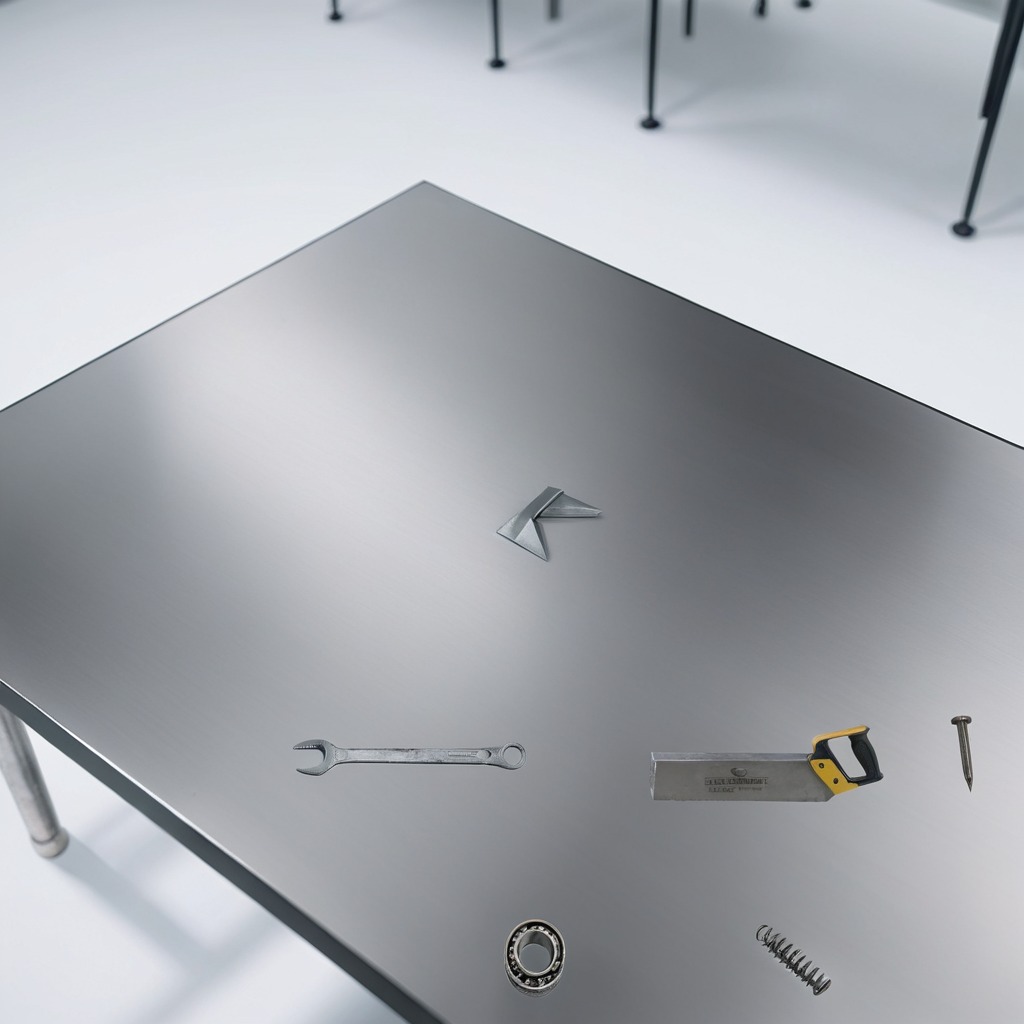
A ball bearing, an iron nail, a coiled metal spring, a saw, and a wrench are lying on the stainless steel table in a high-end prototyping lab.